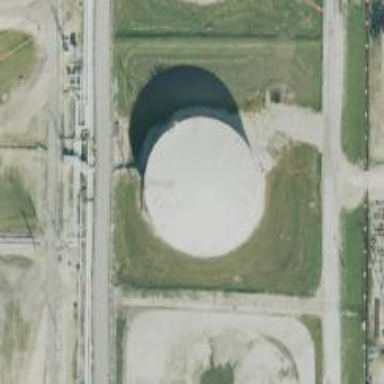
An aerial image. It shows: Storage tank building.